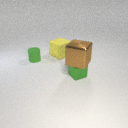
small green metal cube to the right of large yellow rubber cube